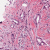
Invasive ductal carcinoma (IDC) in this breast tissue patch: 1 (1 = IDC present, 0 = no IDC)